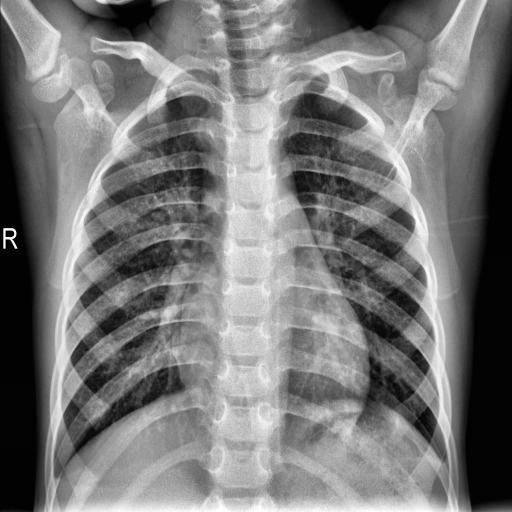
Finding: NORMAL